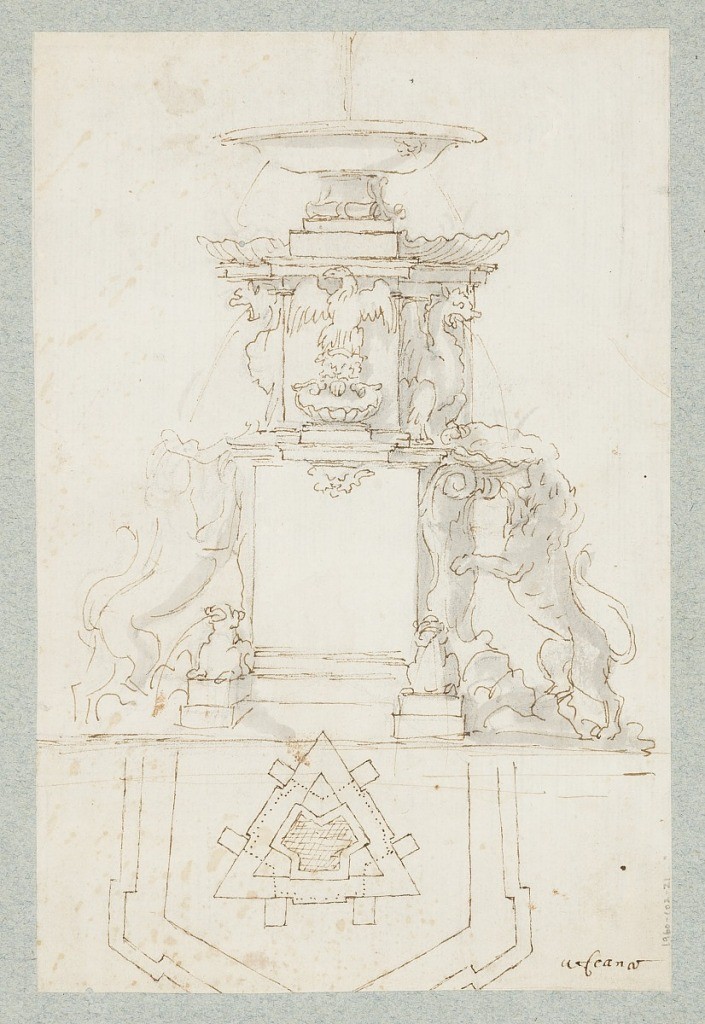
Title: Album page
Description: One sheet of paper drawn on recto and verso, mounted onto an album page with window cutout to see verso.